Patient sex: M
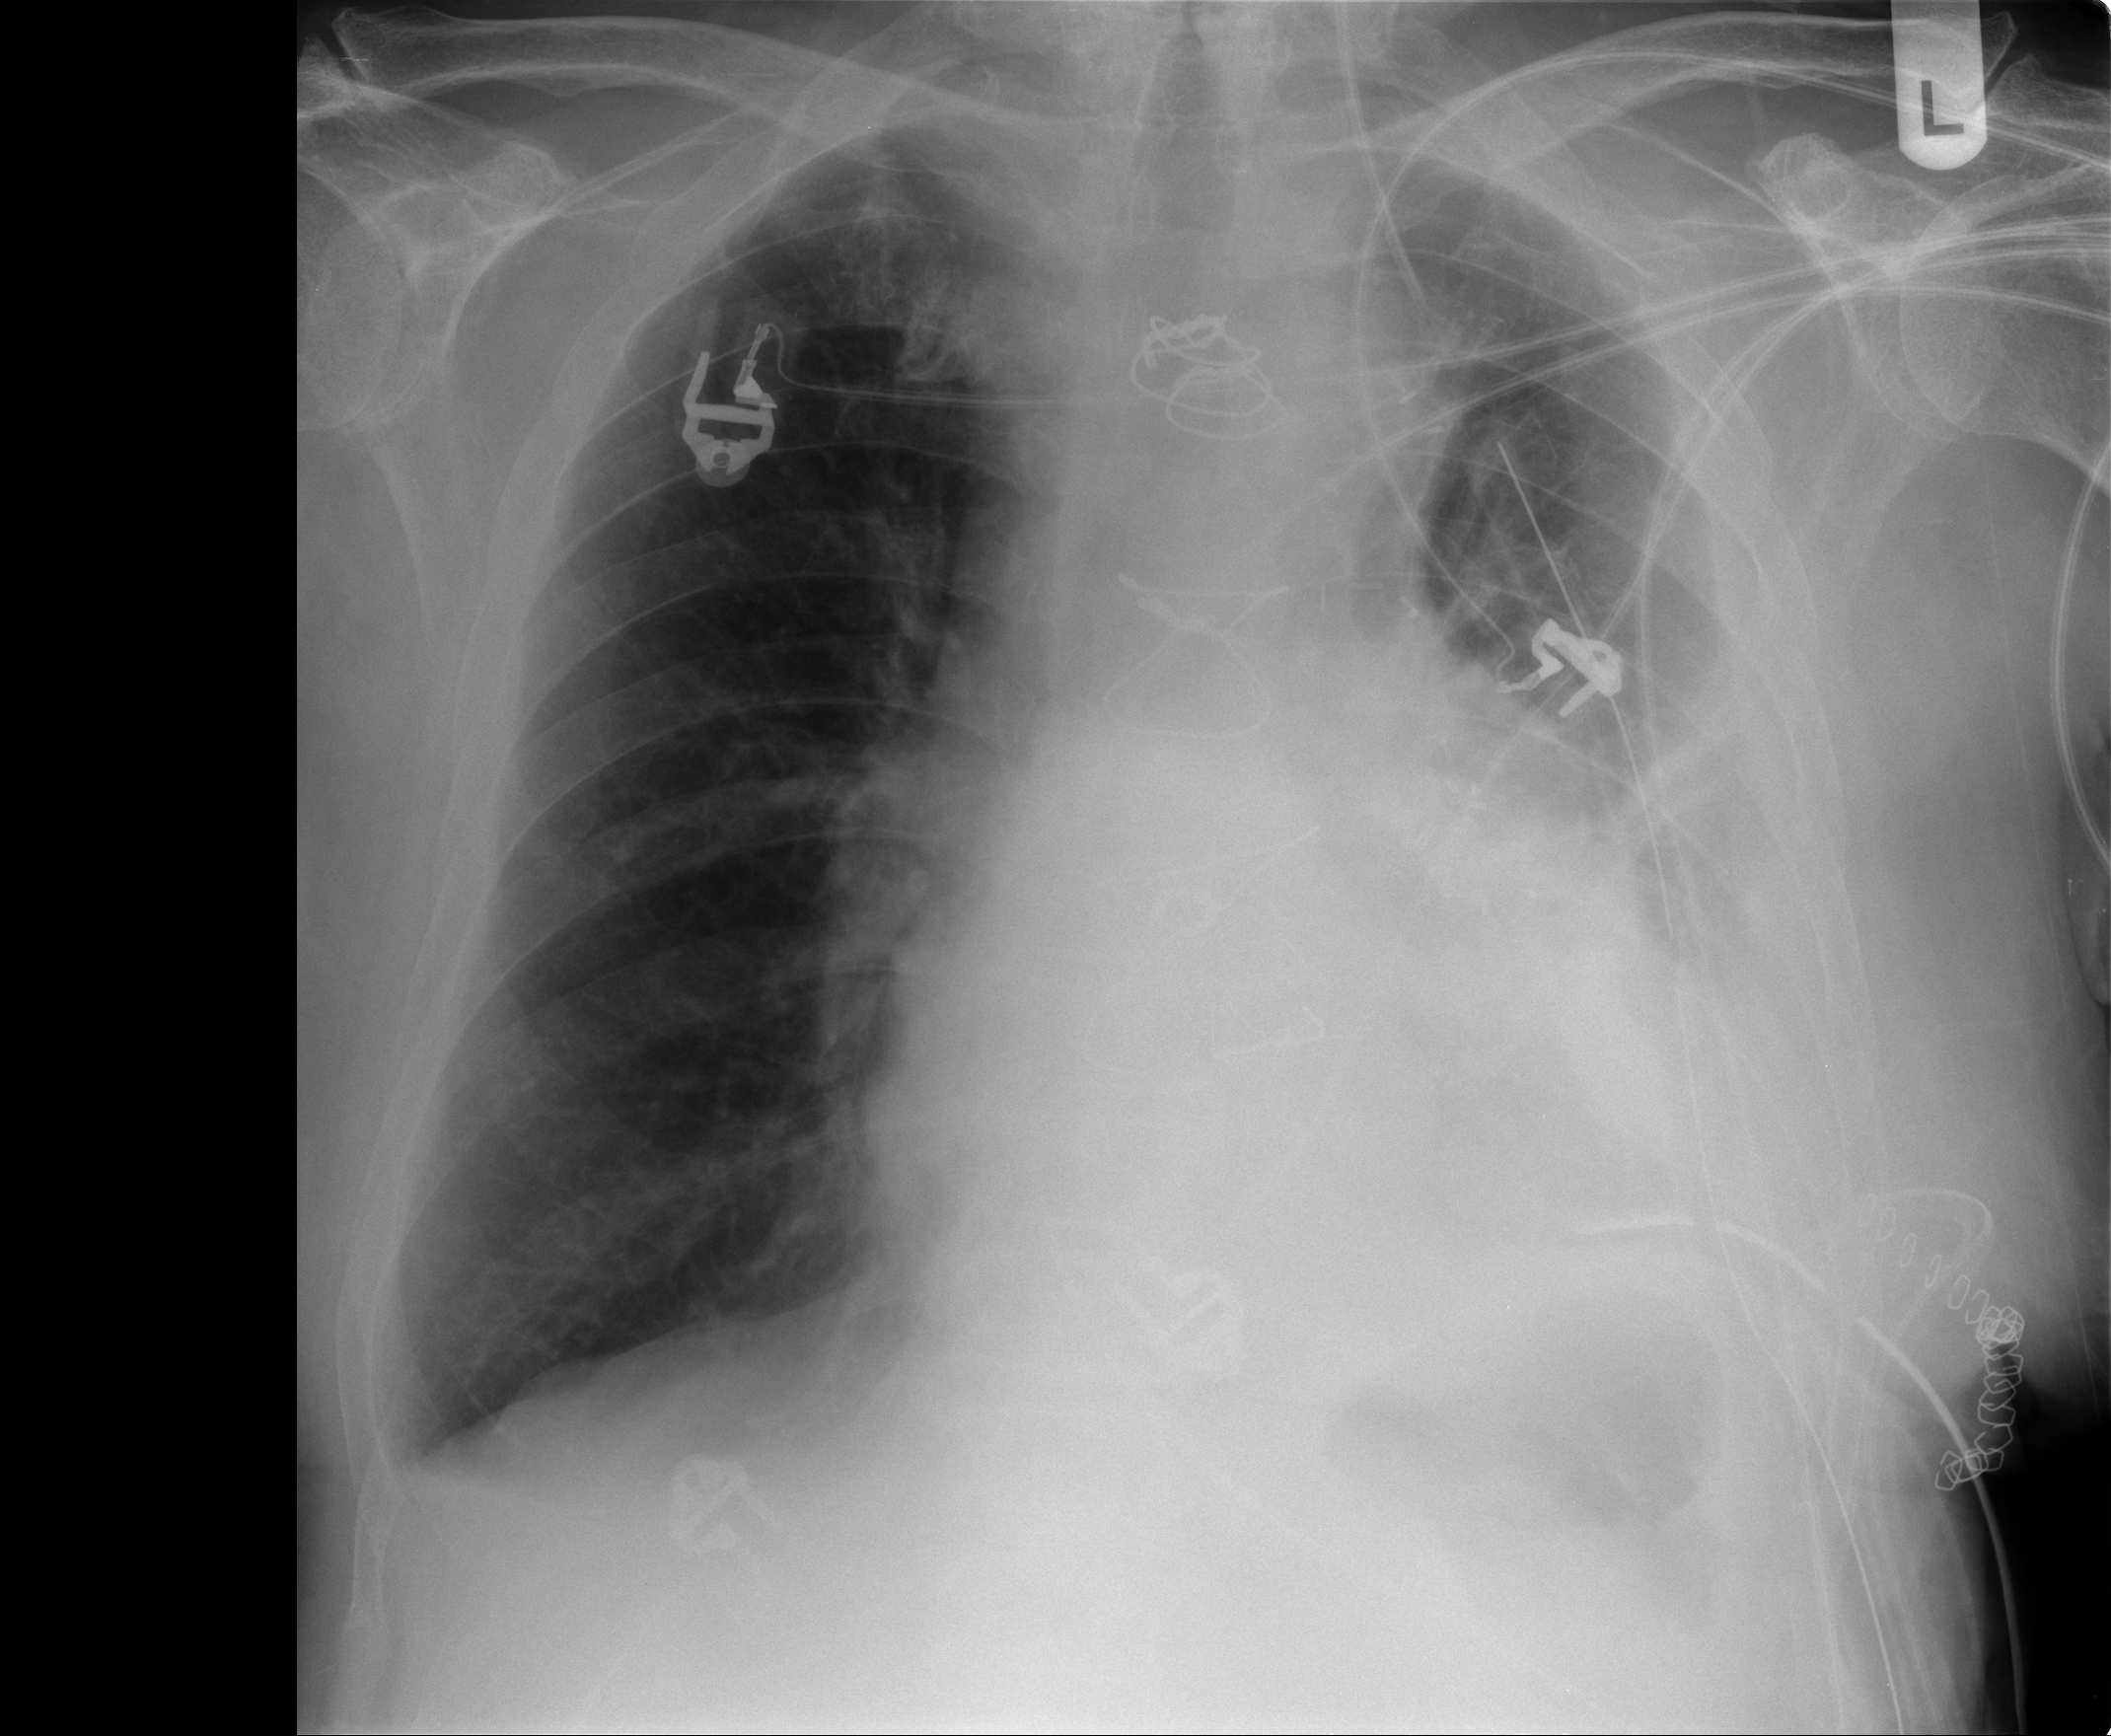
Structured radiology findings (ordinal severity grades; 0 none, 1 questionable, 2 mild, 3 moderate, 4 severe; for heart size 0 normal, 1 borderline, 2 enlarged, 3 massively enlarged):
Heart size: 2
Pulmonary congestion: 1
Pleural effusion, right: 0
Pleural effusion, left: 2
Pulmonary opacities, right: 0
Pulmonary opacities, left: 0
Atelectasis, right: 2
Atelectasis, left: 3